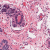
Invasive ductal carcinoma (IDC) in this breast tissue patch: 1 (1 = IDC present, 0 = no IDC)